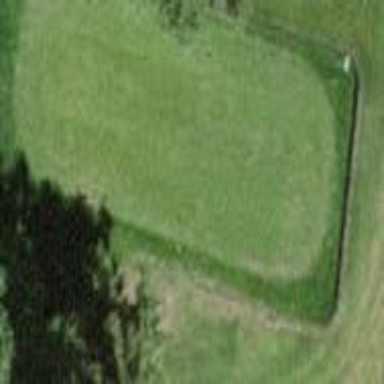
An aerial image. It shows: Grass area designated as golf tee.